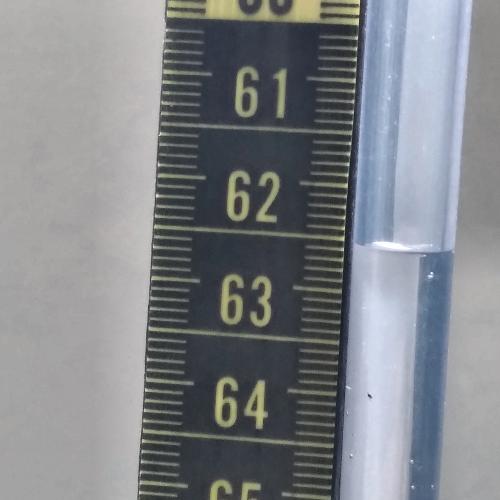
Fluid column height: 62.6 cm